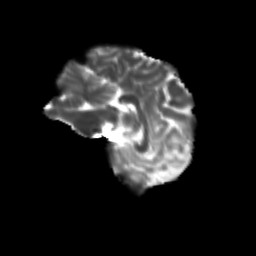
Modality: T2w
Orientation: sagittal
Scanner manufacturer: siemens
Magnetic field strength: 3 T
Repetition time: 9.2 s
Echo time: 0.084 s